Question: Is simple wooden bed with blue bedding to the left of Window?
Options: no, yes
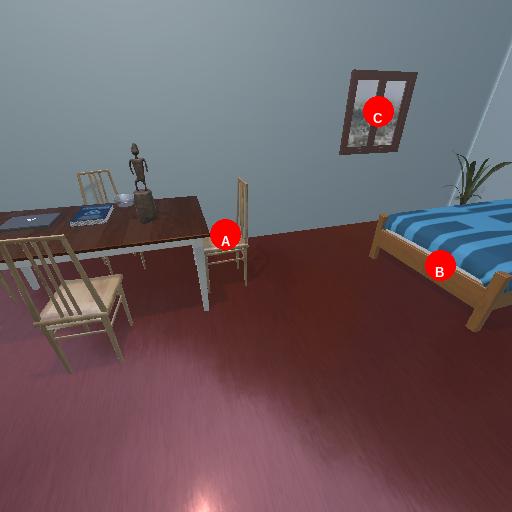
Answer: no